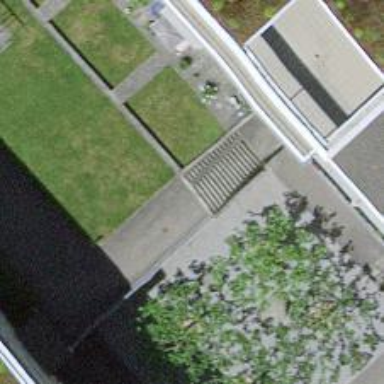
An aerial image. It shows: Set of concrete steps.